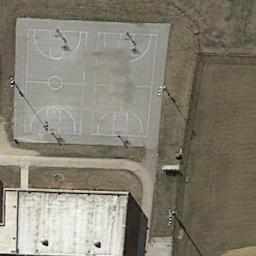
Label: basketball_court